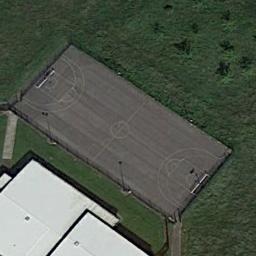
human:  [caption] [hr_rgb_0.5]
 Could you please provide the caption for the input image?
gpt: There is a basketball court in the middle of grass next to a white building .

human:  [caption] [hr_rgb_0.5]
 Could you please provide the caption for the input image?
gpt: There were several felled trees near the basketball court .

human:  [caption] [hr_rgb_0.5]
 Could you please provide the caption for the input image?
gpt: A basketball court on the lawn and a white building beside .

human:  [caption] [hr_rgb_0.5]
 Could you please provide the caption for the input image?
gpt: The basketball court on the lawn is next to the building .

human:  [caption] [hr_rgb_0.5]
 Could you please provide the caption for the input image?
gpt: The basketball court is surrounded by grass .